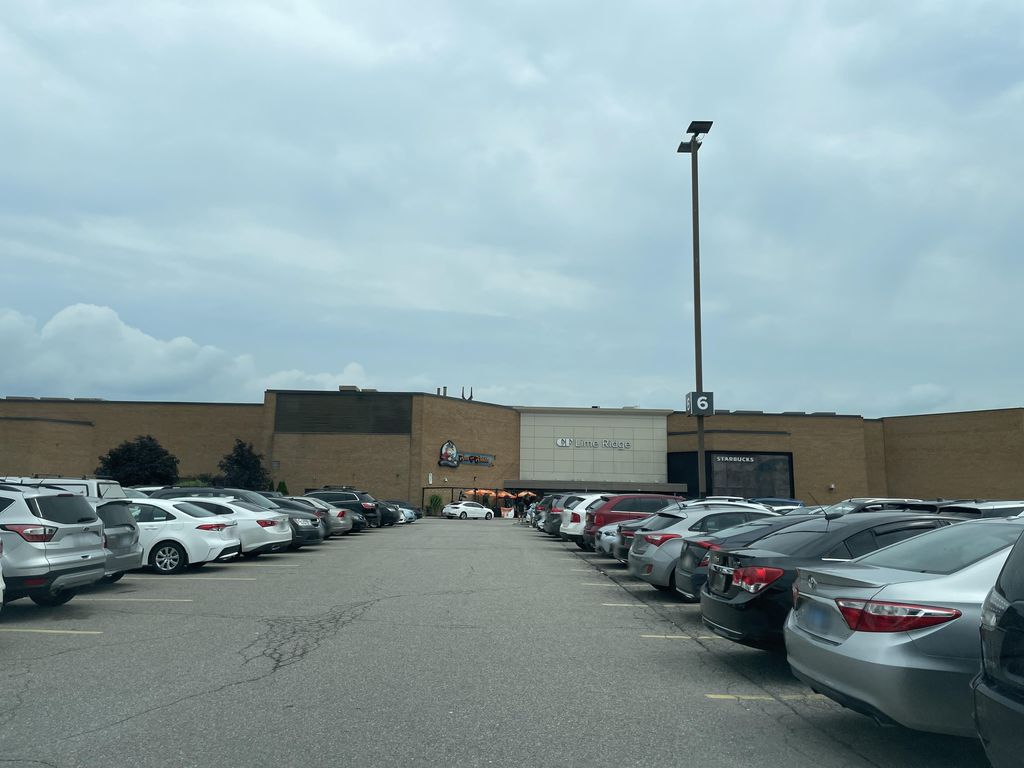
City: hamilton